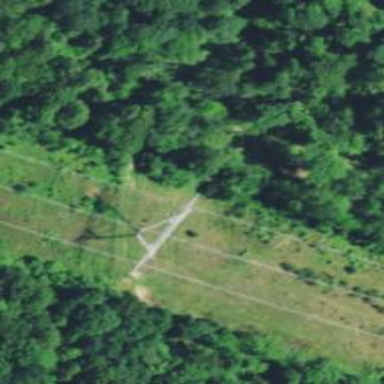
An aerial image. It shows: Lattice structure tower used for power distribution.